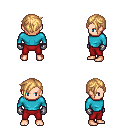
a pixel art fantasy rpg character, male body template, human, light skin, teal long-sleeve shirt, red pants, light blonde pixie cut hairstyle, metal gloves, four views (front, back, left, right), 2x2 character sprite sheet, small pixel art, hard edges, no anti-aliasing